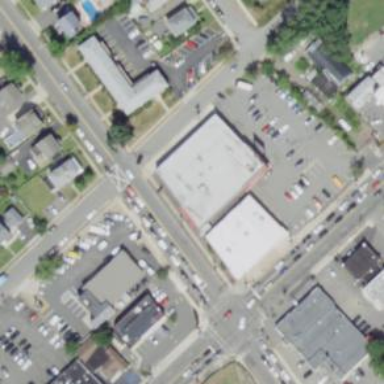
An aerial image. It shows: Building.